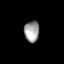
Tissue: skin
Cell type: Fibroblasts
Senescence score: 0.7317
Nuclear area (px): 308
Mean DAPI intensity: 158.166